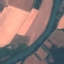
Land use / land cover: River